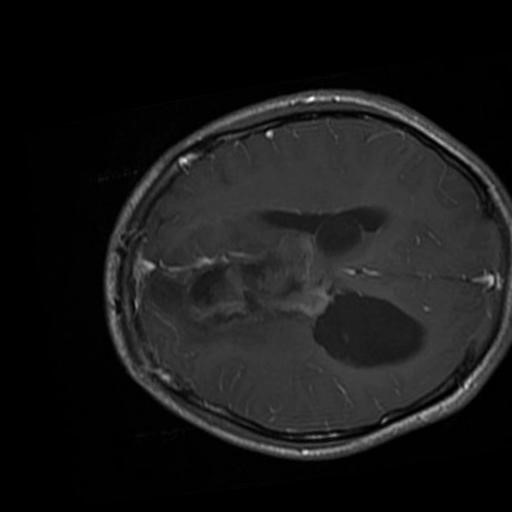
Label: brain_glioma